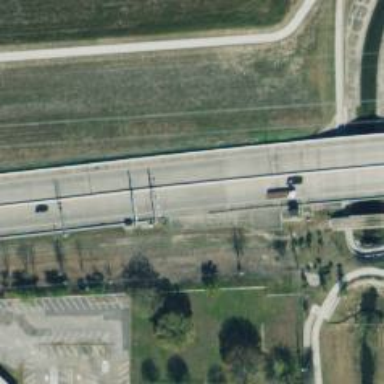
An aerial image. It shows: Toll gantry on the road.